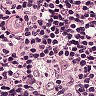
Metastatic tissue present: no